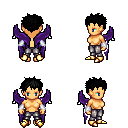
a pixel art fantasy rpg character, female body template, human, tanned skin, purple wings, metal pants, black bedhead hairstyle, white cloth bracers, gold boots, four views (front, back, left, right), 2x2 character sprite sheet, small pixel art, hard edges, no anti-aliasing